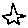
Label: star